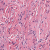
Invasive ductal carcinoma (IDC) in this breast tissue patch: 0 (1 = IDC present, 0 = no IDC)